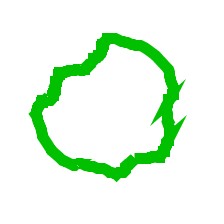
Shape: circle